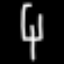
Label: fork